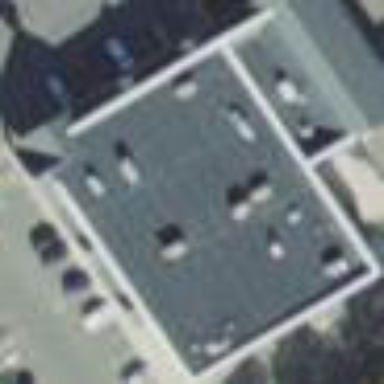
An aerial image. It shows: Pharmacy building.